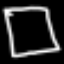
Label: square